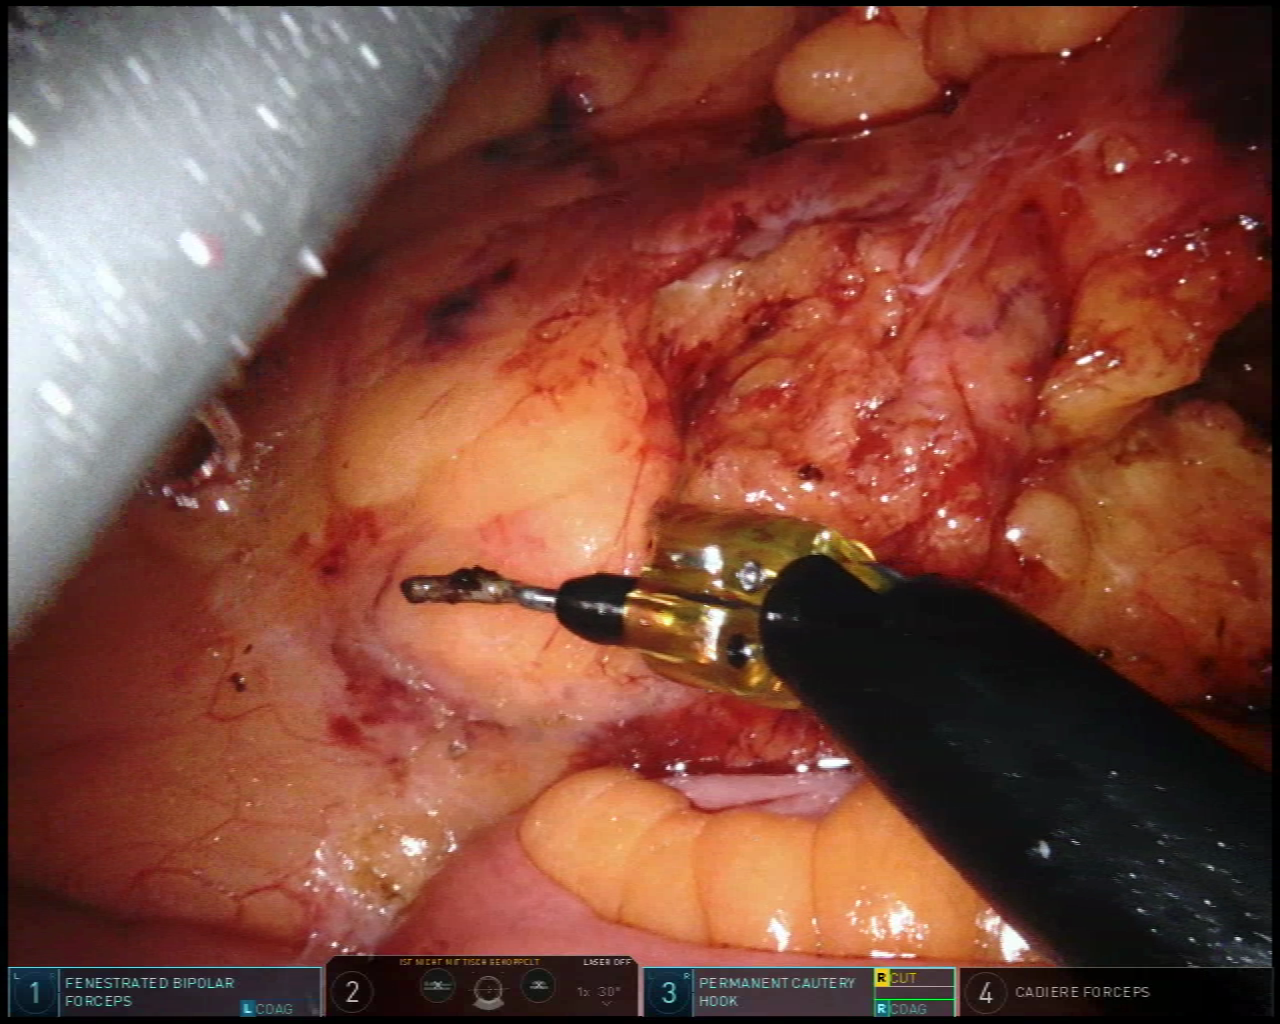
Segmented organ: small_intestine
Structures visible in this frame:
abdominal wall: no
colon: no
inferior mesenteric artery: no
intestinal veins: no
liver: no
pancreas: no
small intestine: yes
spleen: no
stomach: no
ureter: no
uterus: no
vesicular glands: no